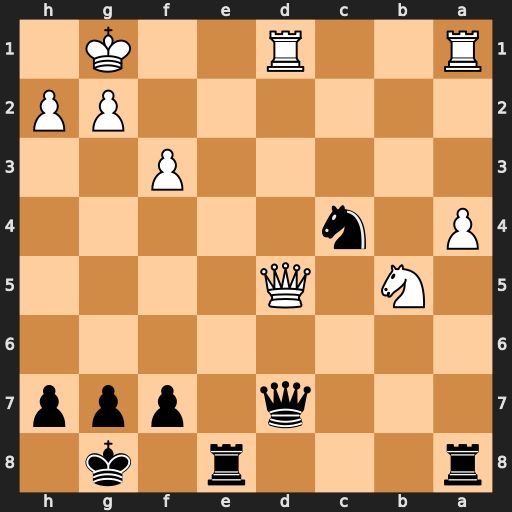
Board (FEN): r3r1k1/3q1ppp/8/1N1Q4/P1n5/5P2/6PP/R2R2K1
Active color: b
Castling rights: -
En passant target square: -
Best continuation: Re1+ Rxe1 Qxd5